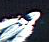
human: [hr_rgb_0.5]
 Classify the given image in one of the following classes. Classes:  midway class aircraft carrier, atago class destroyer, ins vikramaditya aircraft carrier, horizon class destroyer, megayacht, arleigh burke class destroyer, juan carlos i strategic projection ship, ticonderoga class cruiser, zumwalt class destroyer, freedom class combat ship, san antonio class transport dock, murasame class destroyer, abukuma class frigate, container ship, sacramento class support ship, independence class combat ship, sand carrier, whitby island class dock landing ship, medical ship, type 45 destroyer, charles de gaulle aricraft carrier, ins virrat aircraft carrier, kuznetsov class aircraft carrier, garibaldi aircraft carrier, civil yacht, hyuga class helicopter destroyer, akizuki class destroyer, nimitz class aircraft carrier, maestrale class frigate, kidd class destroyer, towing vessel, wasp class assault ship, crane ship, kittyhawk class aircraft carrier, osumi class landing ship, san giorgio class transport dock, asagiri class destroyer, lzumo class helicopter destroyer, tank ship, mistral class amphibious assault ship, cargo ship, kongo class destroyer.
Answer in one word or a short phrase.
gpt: Civil yacht